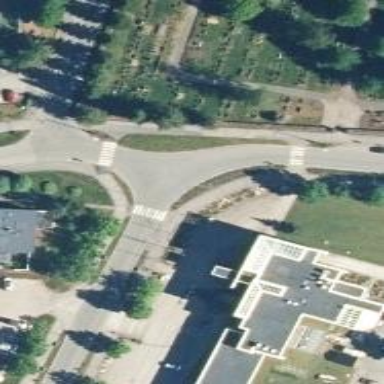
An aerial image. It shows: Asphalt cycle track.